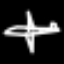
Label: airplane